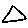
Label: triangle